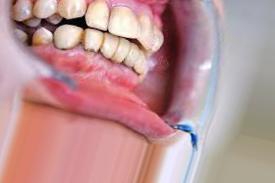
Condition: Tooth Discoloration